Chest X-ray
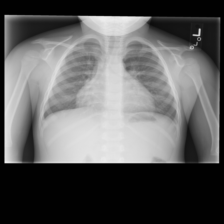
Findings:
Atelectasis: negative
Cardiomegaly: negative
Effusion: negative
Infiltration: negative
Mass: negative
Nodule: negative
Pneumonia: negative
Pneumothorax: negative
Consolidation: negative
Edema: negative
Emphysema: negative
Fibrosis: negative
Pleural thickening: negative
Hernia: negative